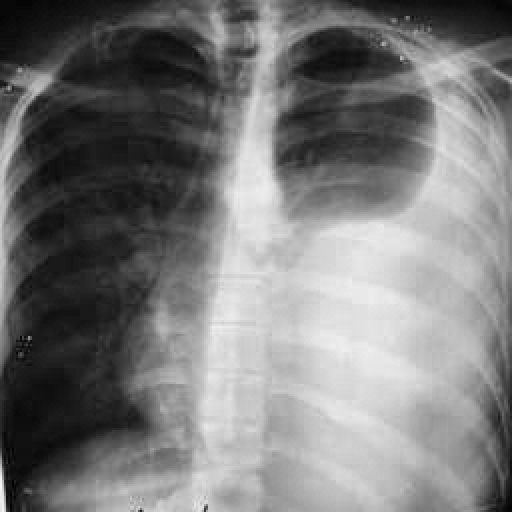
Finding: TUBERCULOSIS